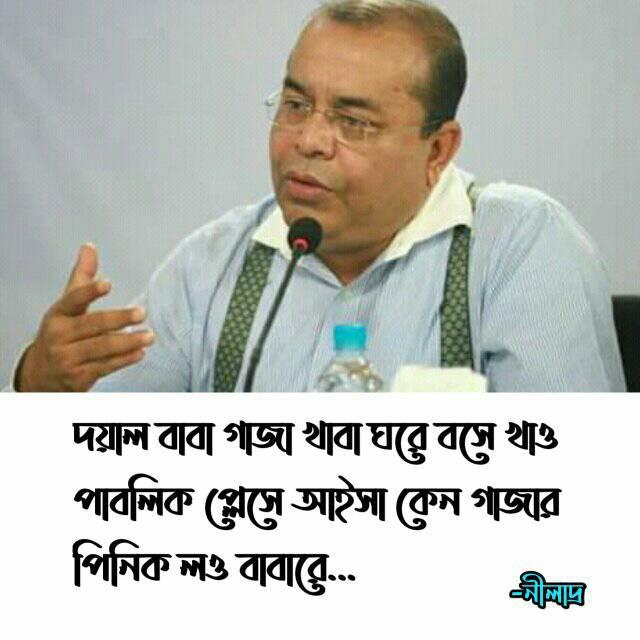
Caption: দয়াল বাবা গাঁজা খাবা ঘরে বসে খাও  পাবলিক প্লেসে আইসা কেন গাজার পিনিক লও বাবারে...
Label: non-hate